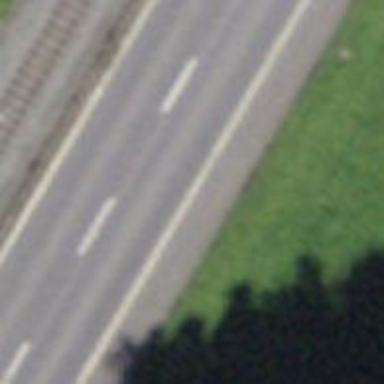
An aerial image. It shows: Secondary road with asphalt surface.